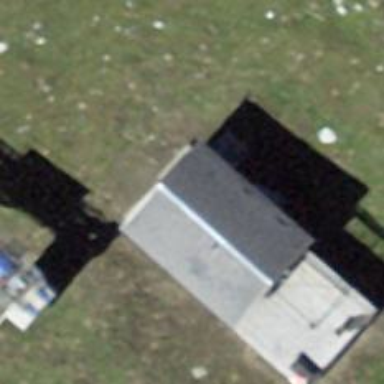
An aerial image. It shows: Shelter.